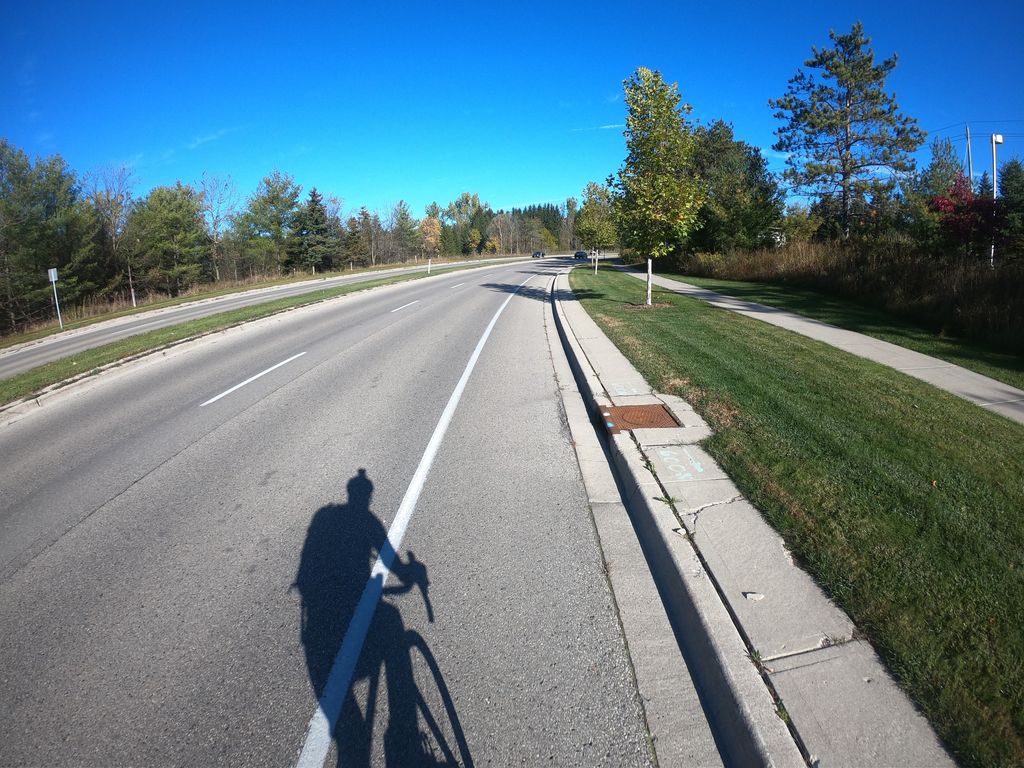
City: kitchener-waterloo